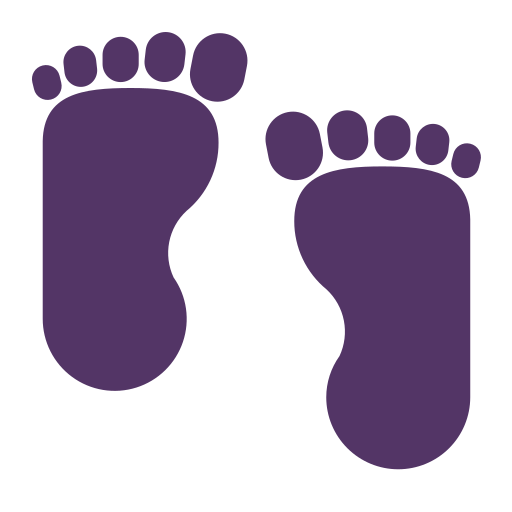
footprints flat